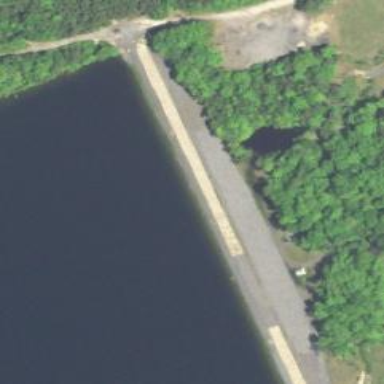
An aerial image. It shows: Dam across waterway.